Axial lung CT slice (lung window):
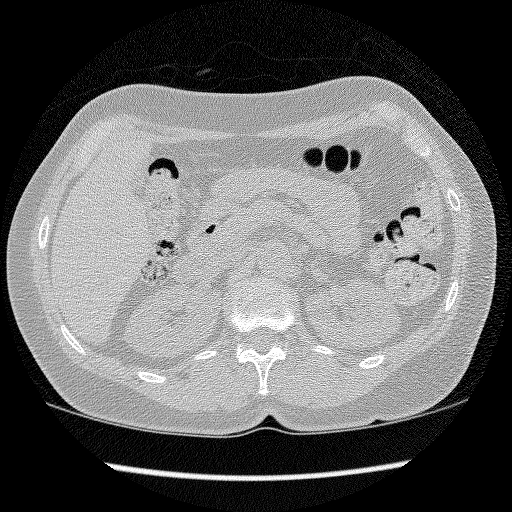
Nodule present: no